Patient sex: F
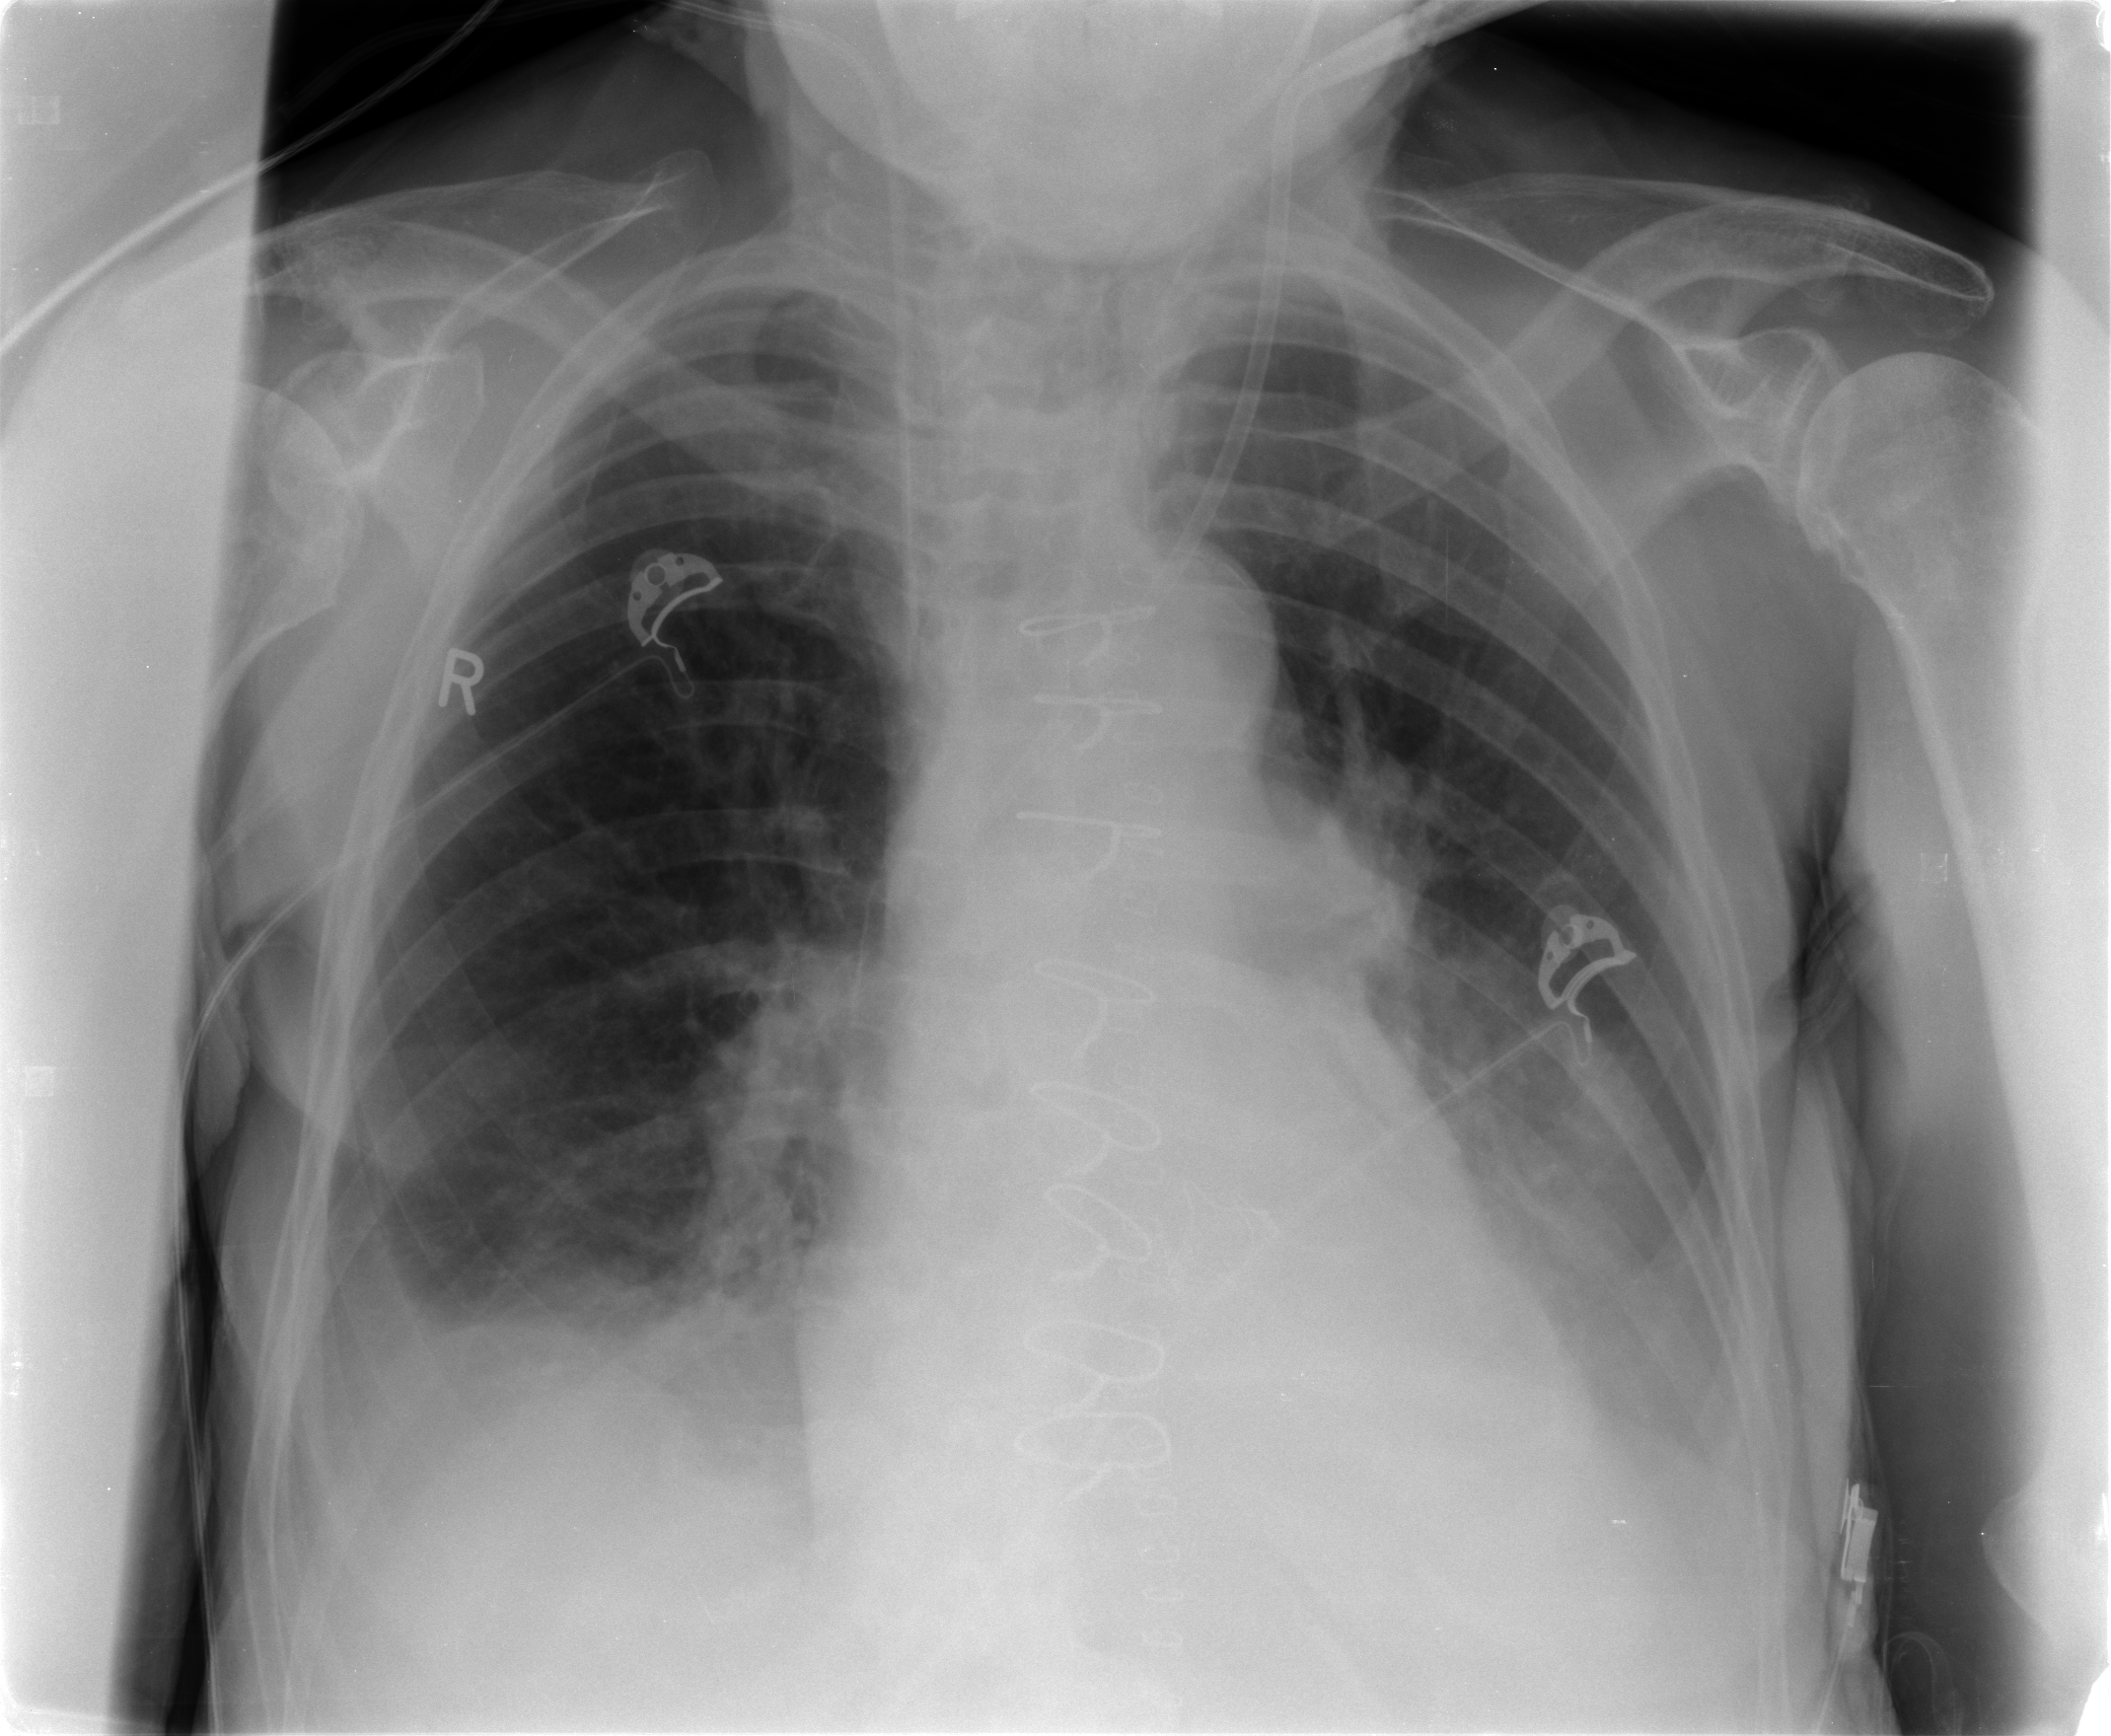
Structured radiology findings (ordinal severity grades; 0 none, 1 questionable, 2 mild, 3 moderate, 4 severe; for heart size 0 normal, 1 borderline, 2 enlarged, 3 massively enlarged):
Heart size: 2
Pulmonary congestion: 0
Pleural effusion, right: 2
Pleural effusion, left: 2
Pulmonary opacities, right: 0
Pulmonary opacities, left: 0
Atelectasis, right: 3
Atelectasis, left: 2